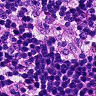
Metastatic tissue present: no